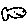
Label: fish